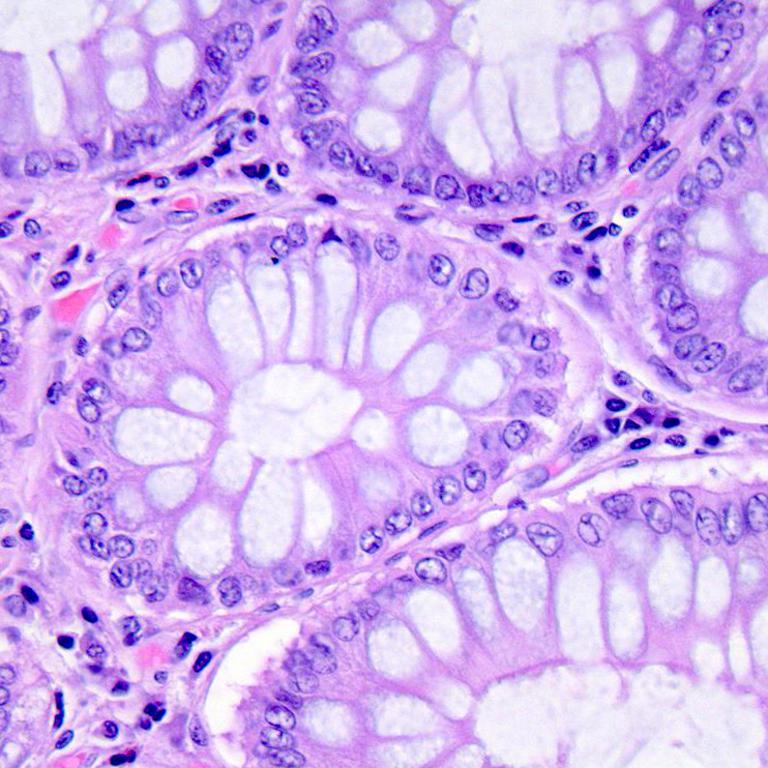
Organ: colon
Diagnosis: benign